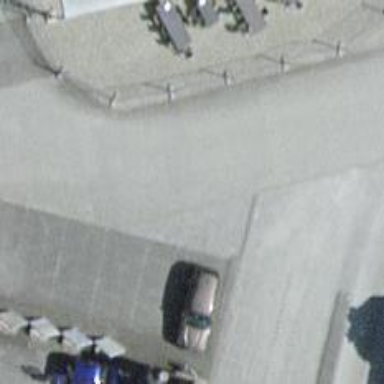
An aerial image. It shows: Service road with paving stones.